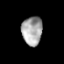
Tissue: prostate
Cell type: T cells
Senescence score: 0.3577
Nuclear area (px): 576
Mean DAPI intensity: 166.483